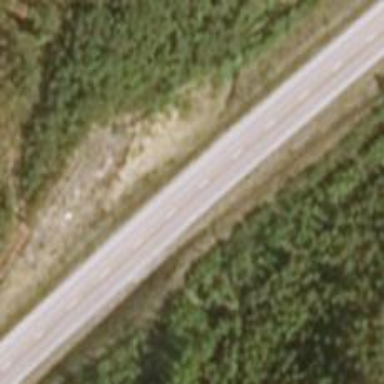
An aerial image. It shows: Asphalt road designated as trunk highway.